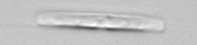
Label: pennate